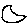
Label: moon